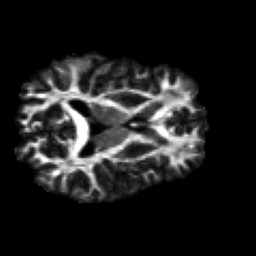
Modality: FA
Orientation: axial
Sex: male
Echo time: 0.114 s